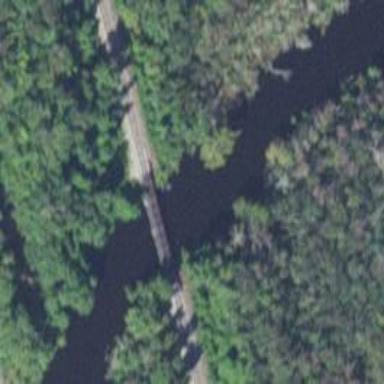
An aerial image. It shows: Bridge over railway line.